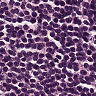
Metastatic tissue present: no